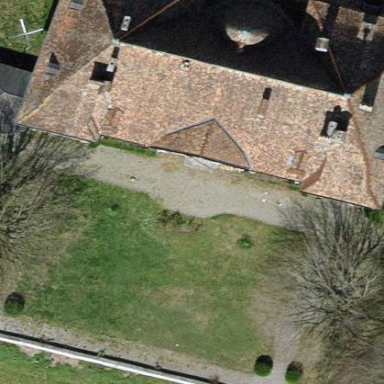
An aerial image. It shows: Stately castle house with historic significance.